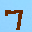
Label: 7